Question: Okay, so I am trying to turn a list of a list of numbers into an image where each number represents a block with a color assigned to that number. For example:
'''
(define allig
'((1 1 1 1 1 1 1 1 1 1 1 1 1 1 1 1 1 1 1)
(1 1 1 1 1 1 1 1 1 1 1 1 1 1 1 1 1 1 1)
(1 1 1 1 1 1 1 1 1 1 1 1 1 1 1 1 1 1 1)
(1 1 1 1 1 1 1 1 1 1 1 1 1 1 1 1 1 1 1)
(1 1 1 1 1 1 1 2 2 2 2 1 1 1 1 1 1 1 1)
(1 1 1 1 1 1 2 4 5 5 5 2 1 1 1 2 2 1 1)
(1 1 1 1 2 2 2 5 5 3 2 5 2 2 2 5 5 2 1)
(1 1 2 2 5 5 5 5 5 5 5 5 5 5 5 5 5 5 2)
(2 2 5 5 2 5 4 5 5 2 3 2 3 2 3 2 3 2 1)
(5 5 5 5 5 5 5 5 2 1 2 1 2 1 2 1 2 1 1)
(4 5 2 5 4 5 2 5 2 1 1 1 1 1 1 1 1 1 1)
(5 5 5 5 5 5 5 5 2 1 1 1 1 1 1 1 1 1 1)
(2 5 4 5 2 5 4 5 5 2 1 2 1 2 1 2 1 2 1)
(5 5 5 5 5 5 5 5 5 5 2 3 2 3 2 3 2 3 2)
(5 5 2 2 2 2 2 2 5 5 5 5 5 5 5 5 5 5 2)
(5 5 2 1 1 1 1 1 2 2 2 2 2 2 2 2 2 2 1)
(5 5 5 2 1 1 1 1 1 1 1 1 1 1 1 1 1 1 1)
(2 5 5 5 2 1 1 1 1 1 1 1 1 1 1 1 1 1 1)
(1 2 5 2 1 1 1 1 1 1 1 1 1 1 1 1 1 1 1)
(1 1 2 1 1 1 1 1 1 1 1 1 1 1 1 1 1 1 1)
))
'''
I want to turn it into this:

'(paint-picture allig palette 10)'
where 10 is the size of the squares that make up the image, palette is the color assigned to each number (ie 1 is "blue" in this picture), and allig is the list of list of numbers.
So far I have a way to get the colors, make the first column, and repeat the column over and over to make a picture Col x Row big. My problem is that I don't know how to get each consecutive column, only the first.
I'm pretty much done with this, I'm just stuck on this last part so any help would be great.
Here's what I have:
'''
(define (make-column painting)
(cond
[(zero? (length painting)) (square 0 "solid" "red")]
[else (above (square 30 "solid"
(get-color (first (first painting)) pal))
(make-column (rest painting)))]))
;puts images side by side to make a row
(define (make-row n img1 img2)
(cond
[(zero? n ) (square 0 "solid" "red")]
[else (beside img1 (make-row (sub1 n) img2 img1))]))
;makes a row of columns, I'm stuck as to how to make it recursive
; to get the next column since it is a list of a list
(define (paint-picture painting)
(cond
[(zero? (length painting) ) (square 0 "solid" "red")]
[else (make-row (length (first painting))
(make-column painting)
; this should be the recursive next col part (paint-picture painting))]))
(define pal (list "blue" "dark gray" "white" "green" "dark green"))
(define (get-color n colors) (list-ref colors (- n 1)))
'''
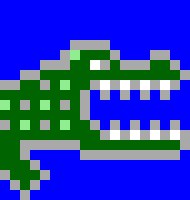
Answer: A straight-forward version without any higher order functions or any bells and whistles at all - very beginner-level, I hope:
It's most common to recurse on the lists' , not their size, so we'll do that.
This can seem uncomfortable at first if you're used to writing for-loops, but most of the time the exact length of a list is irrelevant in Racket - you only care about whether it's empty or not.
First, a readability helper:
'''
(define nothing (square 0 "solid" "red"))
'''
Going through the "picture" row by row, we either have the empty list or we don't.
If it's empty, paint nothing.
Otherwise, paint the first row above the rest of the picture:
'''
(define (paint-picture painting)
(if (empty? painting)
nothing
(above (paint-row (first painting))
(paint-picture (rest painting)))))
'''
Next, we need to paint a row.
This also has two cases:
If it's the empty list, paint nothing.
Otherwise, paint the first pixel beside the rest of the row:
'''
(define (paint-row row)
(if (empty? row)
nothing
(beside (square 30 "solid" (get-color (first row) pal))
(paint-row (rest row)))))
'''
And that's it.